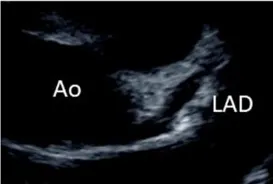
Umin. Jp/zsp/calculator/), (D) left coronary artery (seg5: 3.0 mm, Z score+0.9, seg6: 2.7 mm, Z score+1.3, seg11: 2.6 mm, Z score+1.5). Ao, aorta; RCA, right coronary artery; LAD, left anterior descending artery.
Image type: radiology (ultrasound)